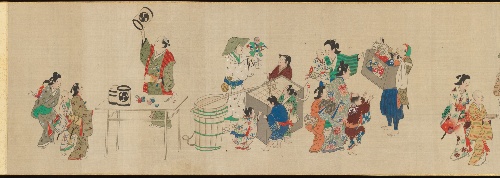
Date: 18th century
Object type: Handscroll
Classification: Paintings
Medium: Handscroll; ink and color on silk
Culture: Japan
Period: Edo period (1615–1868)
Dimensions: 11 in. × 10 ft. 13/16 in. (28 × 306.9 cm)
Department: Asian Art
Credit line: Gift of Mrs. Henry J. Bernheim, 1945
Accession year: 1945
Repository: Metropolitan Museum of Art, New York, NY
Tags: Puppets|Boys|Girls|Men|Women|Barrels